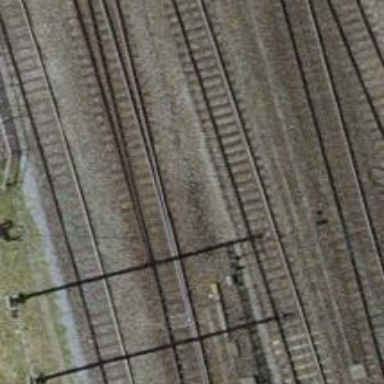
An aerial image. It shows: Railway switch.